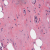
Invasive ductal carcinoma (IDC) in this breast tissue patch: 0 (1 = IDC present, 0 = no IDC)